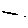
Label: line